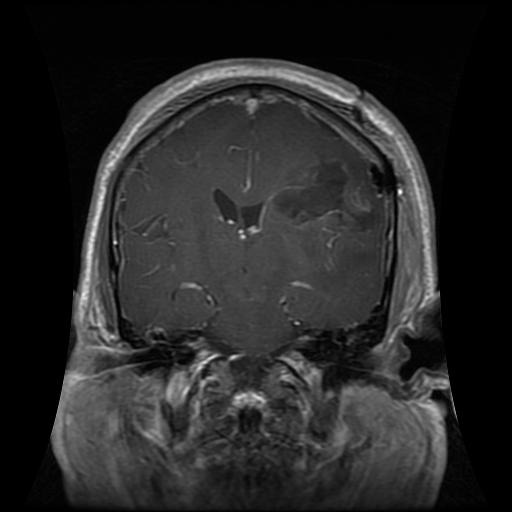
Label: glioma